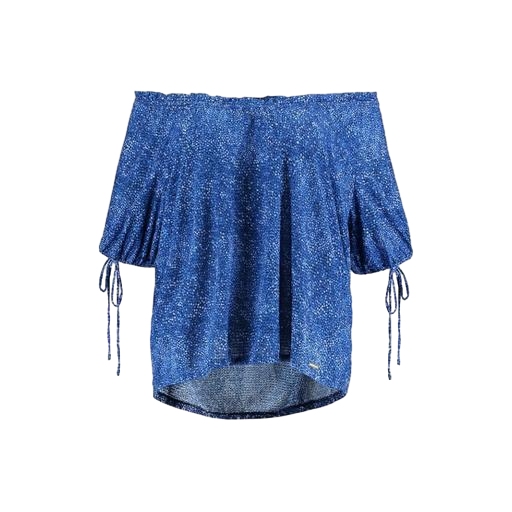
blue off-shoulders, blue leigh streaky cold shoulder blouse, blue short-sleeve top only macy, white background